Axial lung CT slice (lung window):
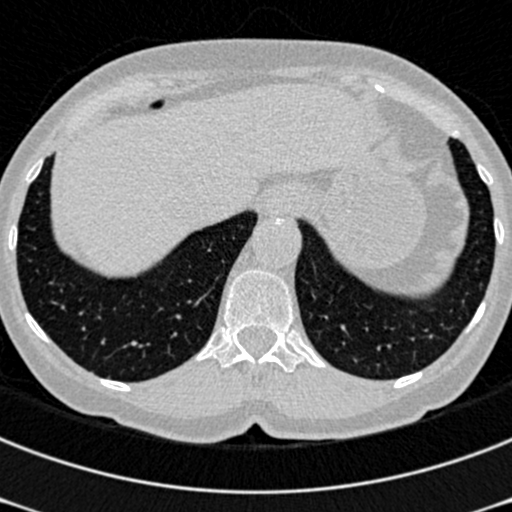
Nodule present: no